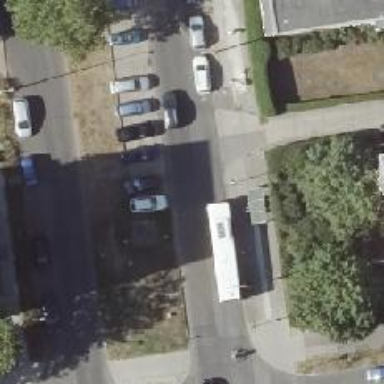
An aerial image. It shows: Public transport stop position.